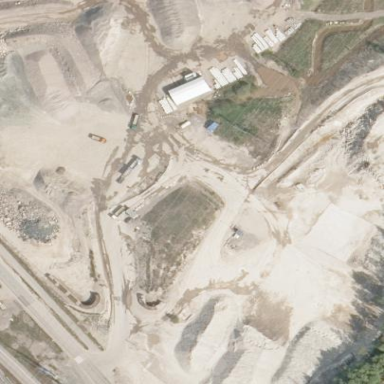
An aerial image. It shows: Recycling center located in quarry area.